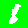
Digit: 8